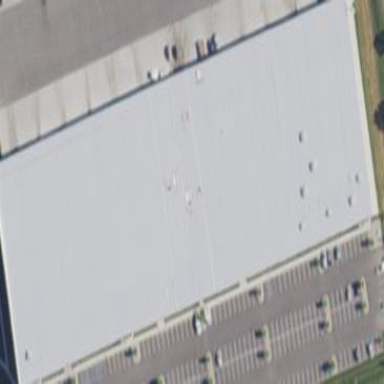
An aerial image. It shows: Commercial building.